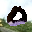
Label: 0